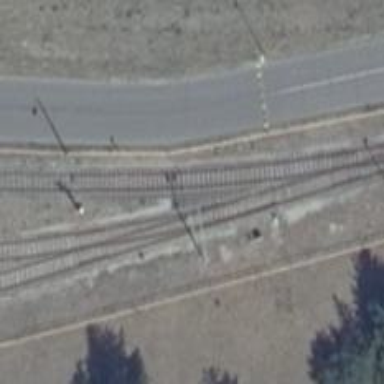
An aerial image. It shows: Rail yard with electrified contact lines for the railway.